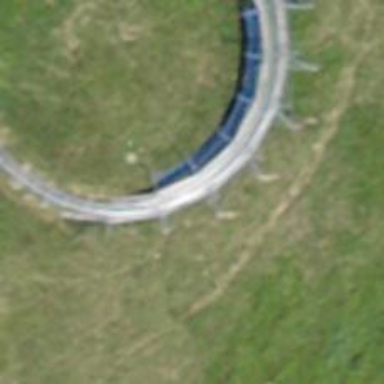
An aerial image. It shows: Summer toboggan attraction.